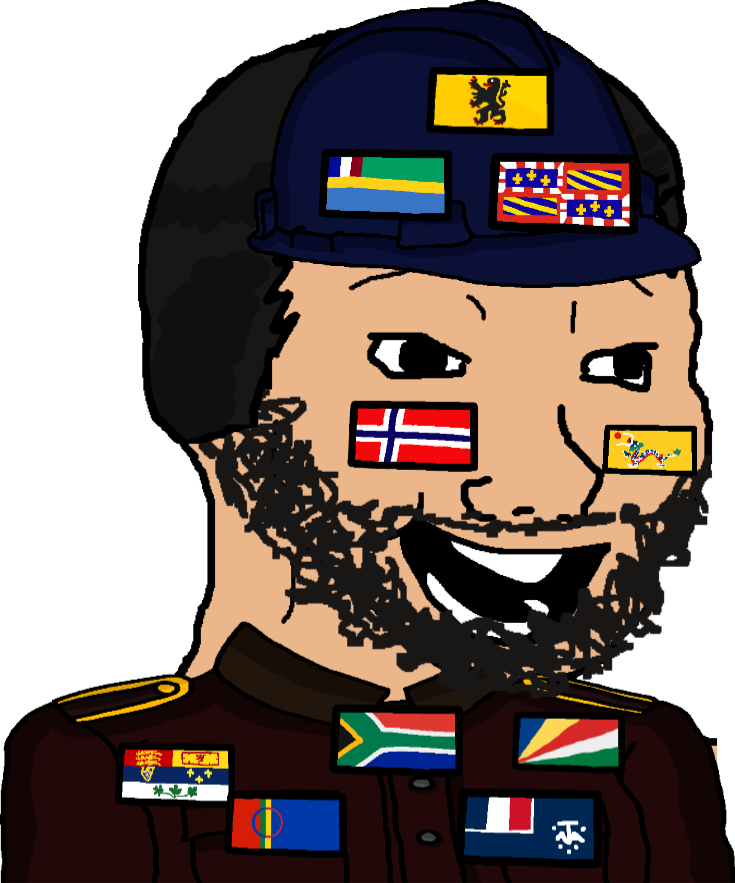
Label: 5_Bloomer